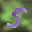
Label: 5